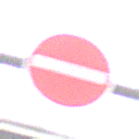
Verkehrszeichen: VerbotDerEinfahrt
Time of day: Midday
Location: Outdoor (Urban)
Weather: Overcast
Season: NotSpecified
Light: Natural